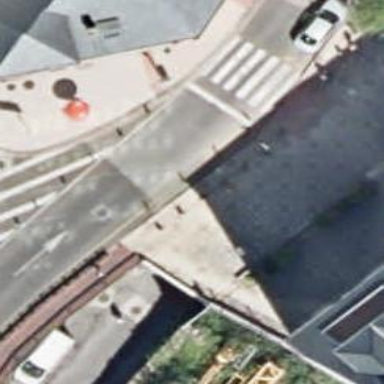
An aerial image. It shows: Bollard barrier.